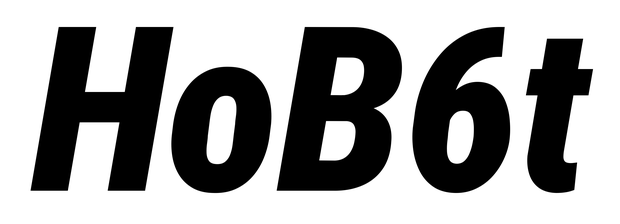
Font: Roboto-Italic_Condensed_Black_Italic